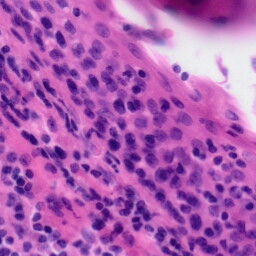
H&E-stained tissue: Tonsil